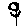
Label: flower